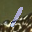
Label: 1